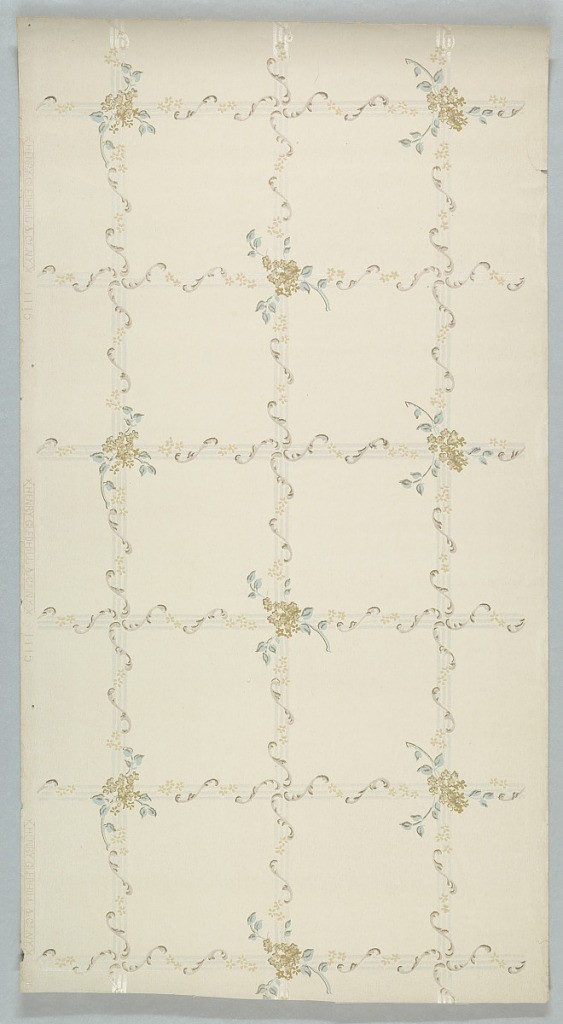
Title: Ceiling paper
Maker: Henry Gledhill & Co., 1889 – 1900
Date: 1905–1915
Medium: Machine-printed paper, liquid mica
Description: Trellis or grid pattern with rods and rails wrapped in scrolls and floral sprigs. Larger sprig at every second intersection. Printed on off-white ground.